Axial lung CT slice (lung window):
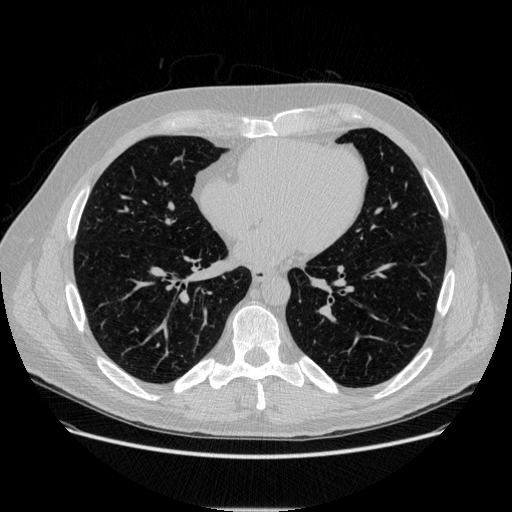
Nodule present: no